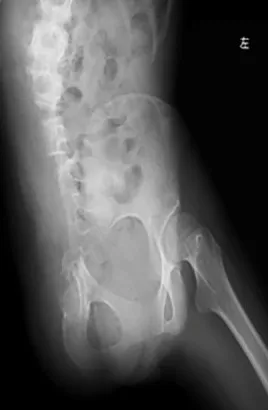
(B) Postoperative X-ray of the pelvis showing resection of the right ilium and semi-resection of the sacrum and L5 vertebra.
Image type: radiology (x_ray)